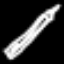
Label: pencil